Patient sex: F
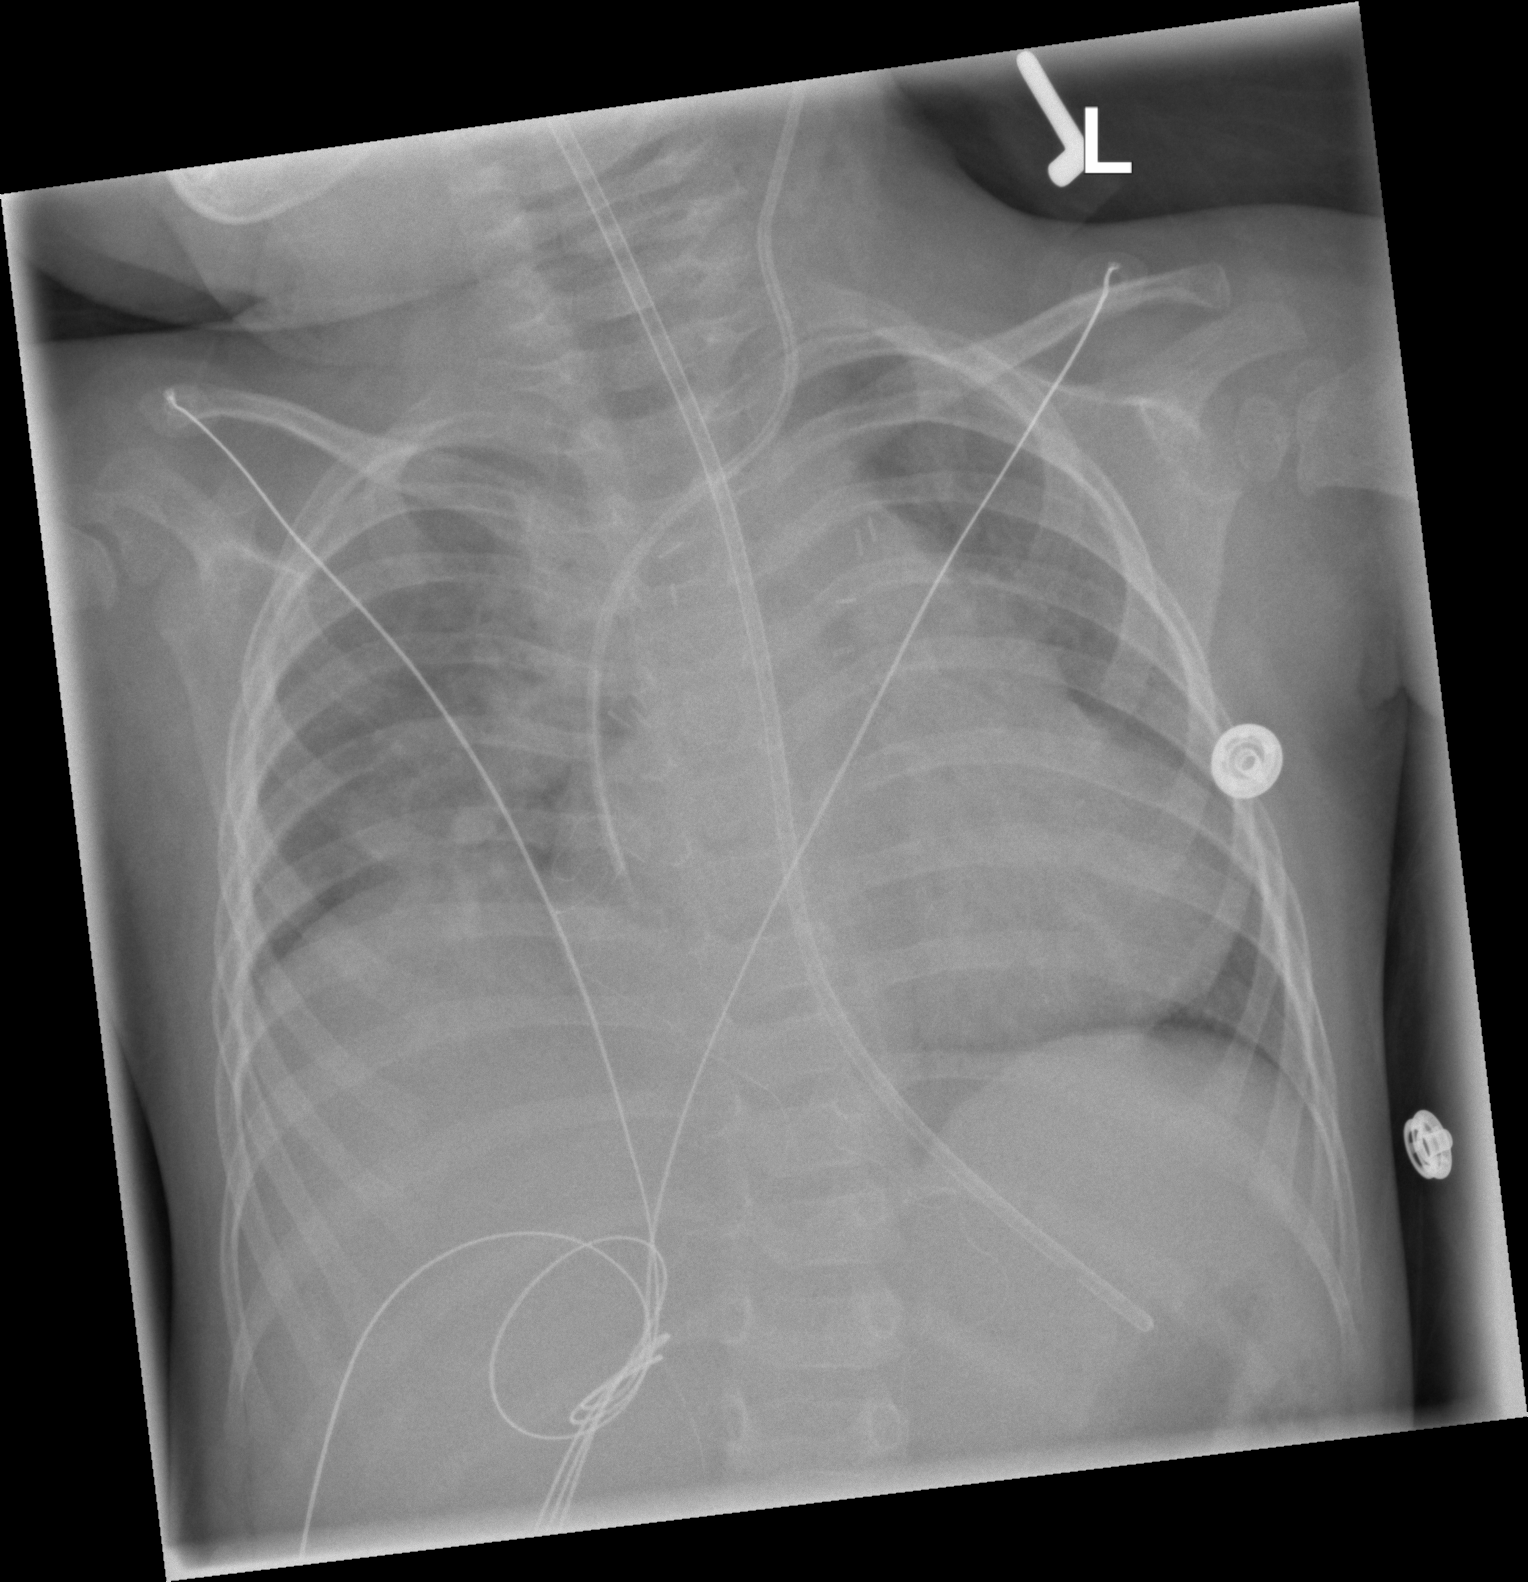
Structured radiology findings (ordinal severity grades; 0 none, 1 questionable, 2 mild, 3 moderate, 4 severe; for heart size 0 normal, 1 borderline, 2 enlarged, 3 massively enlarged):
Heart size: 2
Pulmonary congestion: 2
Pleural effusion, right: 0
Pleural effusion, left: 0
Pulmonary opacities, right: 2
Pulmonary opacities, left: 0
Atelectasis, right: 2
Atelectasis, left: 0